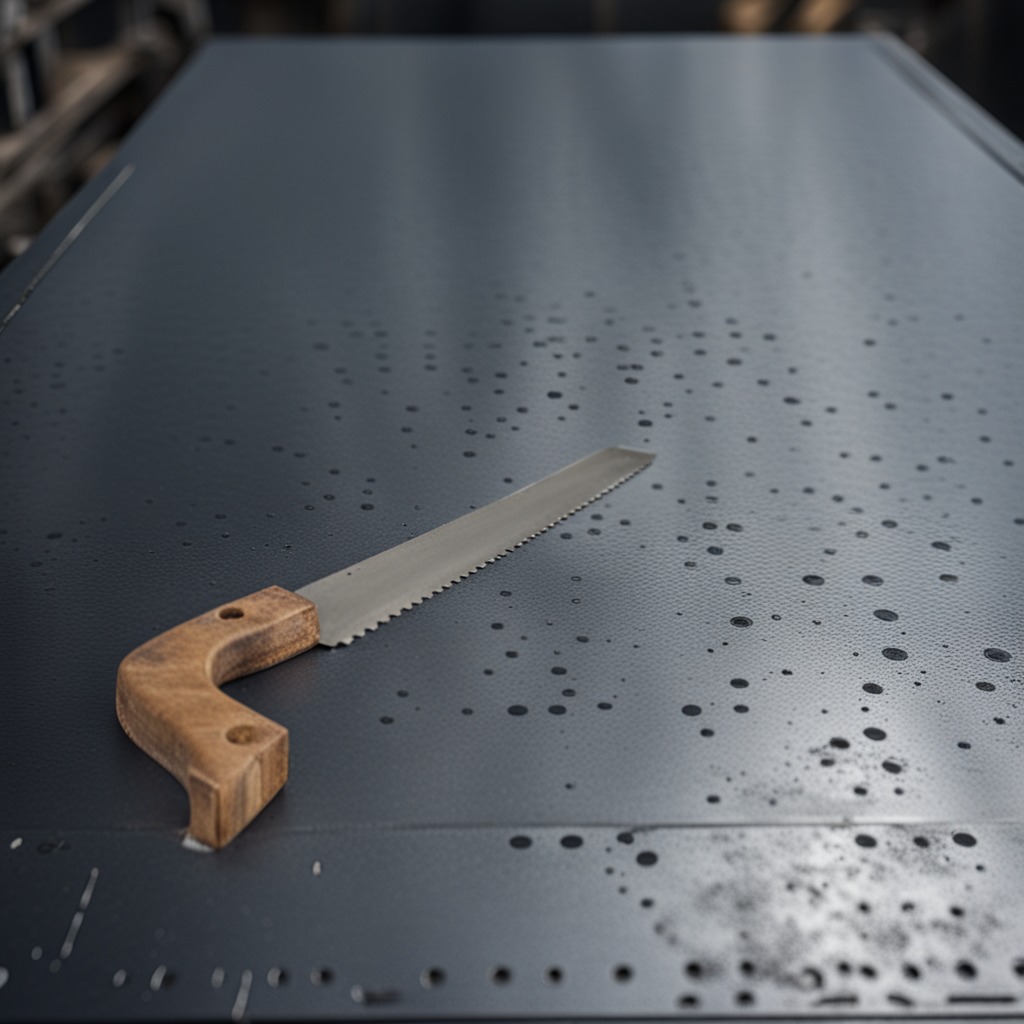
A metal saw is lying on a cold steel table in a mining workshop.